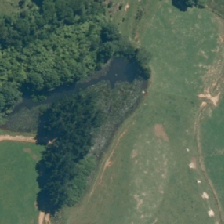
Land cover: lake_pond